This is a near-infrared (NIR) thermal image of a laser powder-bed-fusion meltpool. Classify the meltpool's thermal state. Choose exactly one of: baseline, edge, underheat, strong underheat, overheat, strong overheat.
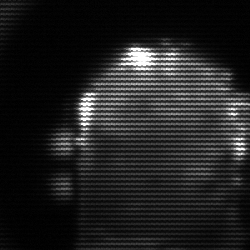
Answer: baseline